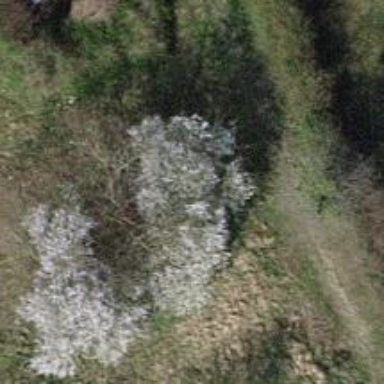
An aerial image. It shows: Garden with evergreen needle-leaved trees.